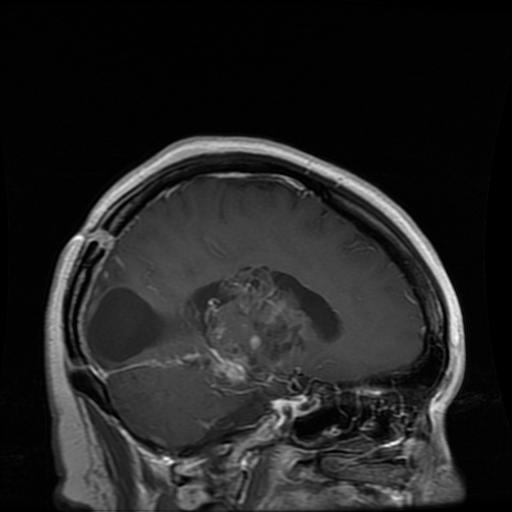
Label: glioma